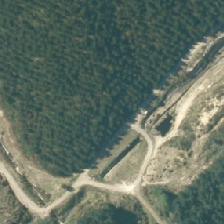
Land cover: low_producing_grassland